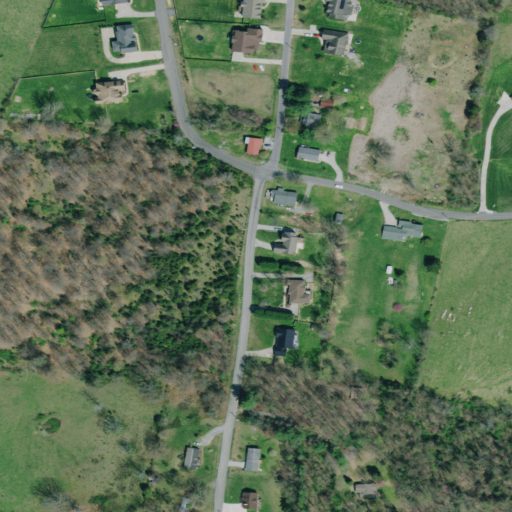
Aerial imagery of ridge(s) in Tennessee named Free Hill containing pasture, deciduous forest, open development, low intensity development, medium intensity development, and shrub